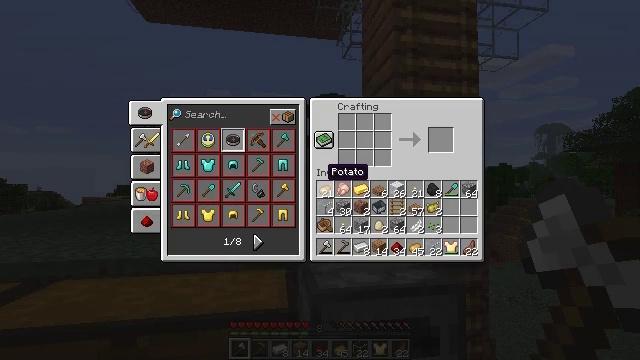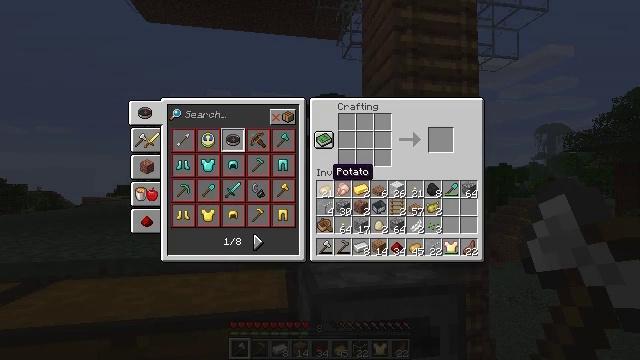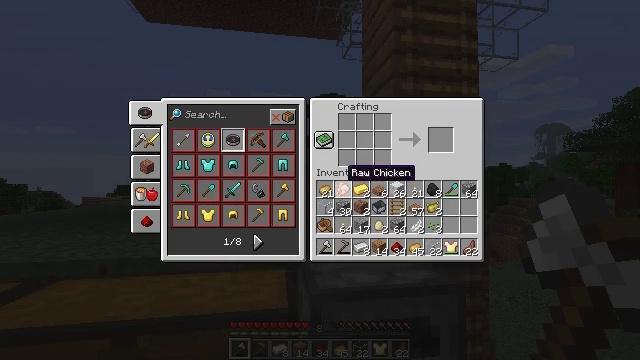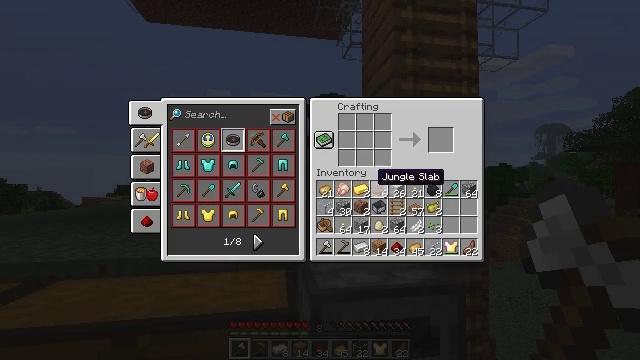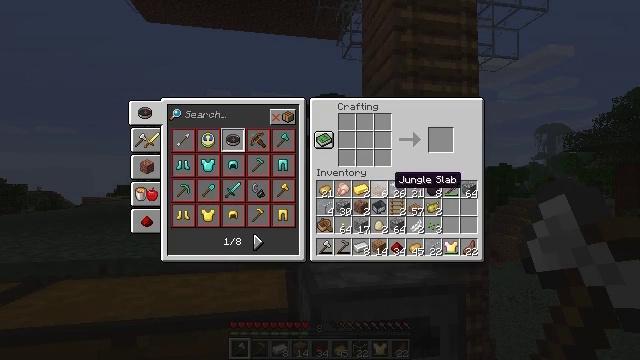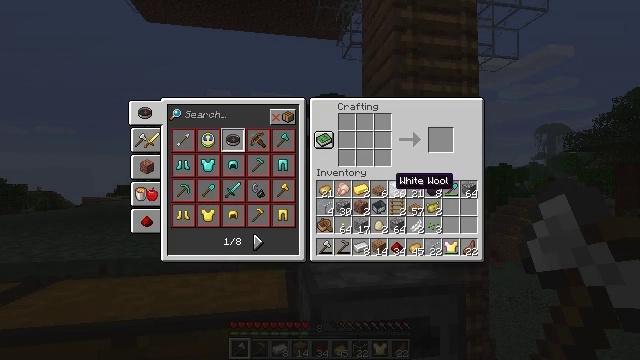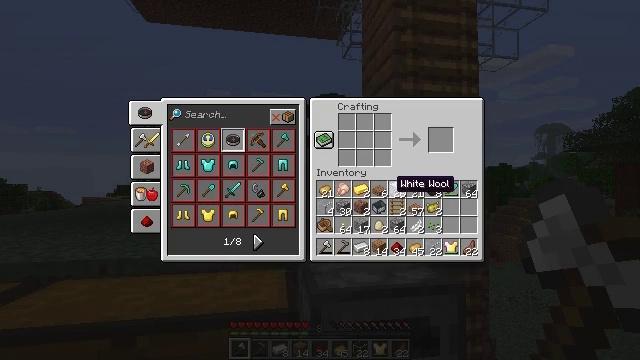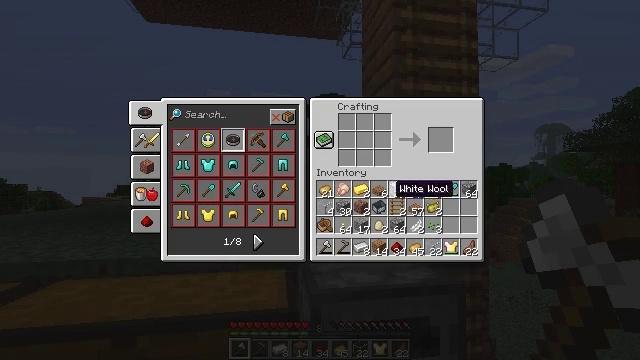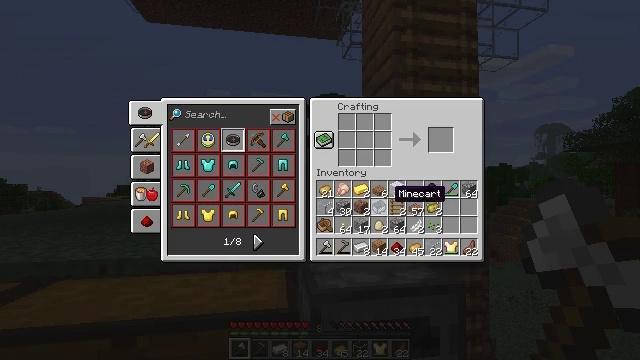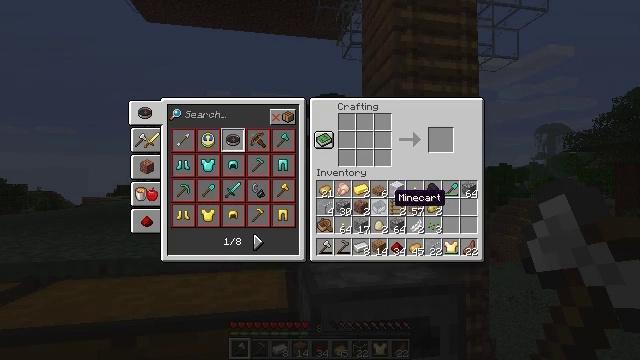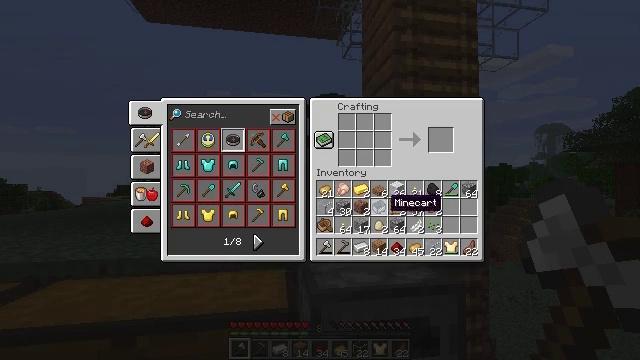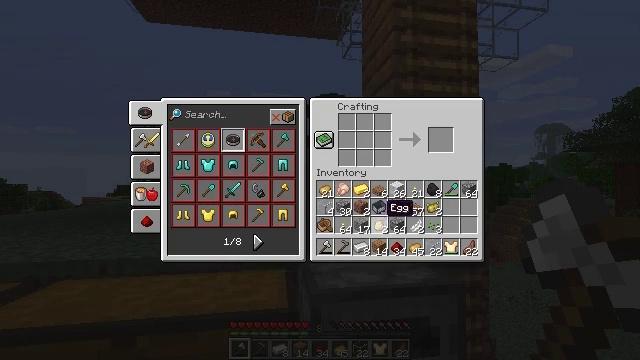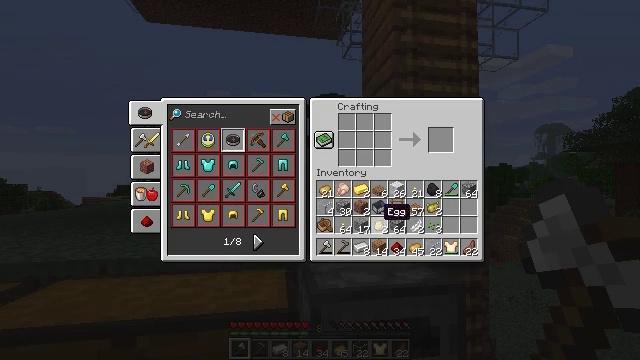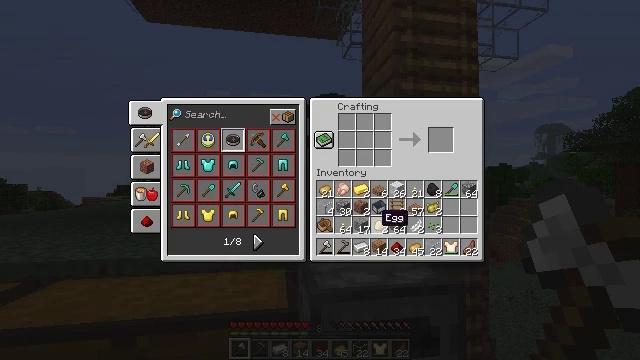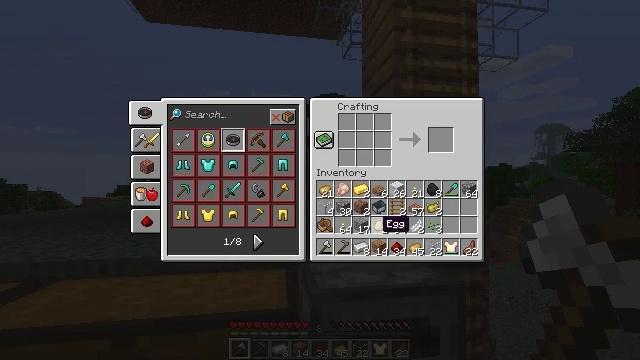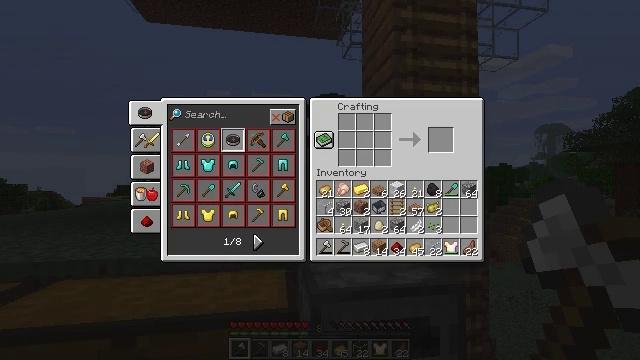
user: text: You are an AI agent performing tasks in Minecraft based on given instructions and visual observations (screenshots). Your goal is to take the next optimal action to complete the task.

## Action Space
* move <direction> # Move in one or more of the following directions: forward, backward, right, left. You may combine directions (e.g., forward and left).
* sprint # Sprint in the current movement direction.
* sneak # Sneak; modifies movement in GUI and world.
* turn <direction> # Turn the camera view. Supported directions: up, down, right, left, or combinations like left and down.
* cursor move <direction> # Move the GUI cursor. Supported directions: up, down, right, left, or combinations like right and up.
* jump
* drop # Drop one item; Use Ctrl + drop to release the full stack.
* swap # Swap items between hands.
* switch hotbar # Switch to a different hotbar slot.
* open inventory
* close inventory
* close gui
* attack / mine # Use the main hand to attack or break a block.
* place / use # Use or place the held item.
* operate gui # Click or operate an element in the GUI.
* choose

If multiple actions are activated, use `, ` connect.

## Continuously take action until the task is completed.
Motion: motion action
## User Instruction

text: Assemble a jungle trapdoor using a crafting table.
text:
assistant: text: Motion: no_op
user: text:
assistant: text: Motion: cursor move right
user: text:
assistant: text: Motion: cursor move right
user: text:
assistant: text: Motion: cursor move right
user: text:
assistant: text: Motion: no_op
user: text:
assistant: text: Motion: no_op
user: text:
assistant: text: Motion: no_op
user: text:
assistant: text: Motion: no_op
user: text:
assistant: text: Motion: no_op
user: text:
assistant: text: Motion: no_op
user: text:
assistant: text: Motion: no_op
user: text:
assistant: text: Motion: no_op
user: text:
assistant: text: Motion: no_op
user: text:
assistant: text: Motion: no_op
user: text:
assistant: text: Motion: no_op
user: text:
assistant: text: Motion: no_op
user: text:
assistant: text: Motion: no_op
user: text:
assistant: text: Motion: no_op
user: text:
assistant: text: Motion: no_op
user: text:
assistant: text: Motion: no_op
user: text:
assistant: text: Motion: no_op
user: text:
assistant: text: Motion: no_op
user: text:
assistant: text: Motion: no_op
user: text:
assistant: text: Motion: no_op
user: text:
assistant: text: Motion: no_op
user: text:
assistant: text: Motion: operate gui
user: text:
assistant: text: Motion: operate gui
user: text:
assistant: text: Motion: no_op
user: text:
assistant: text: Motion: no_op
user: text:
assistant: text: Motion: no_op